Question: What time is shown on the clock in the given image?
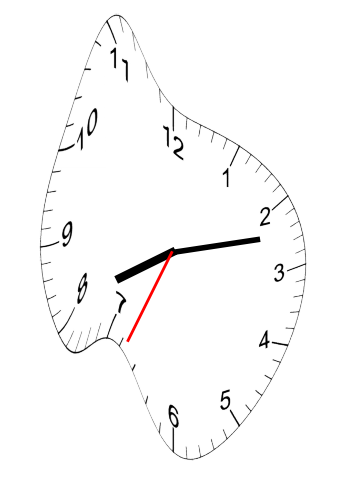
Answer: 08:12:34